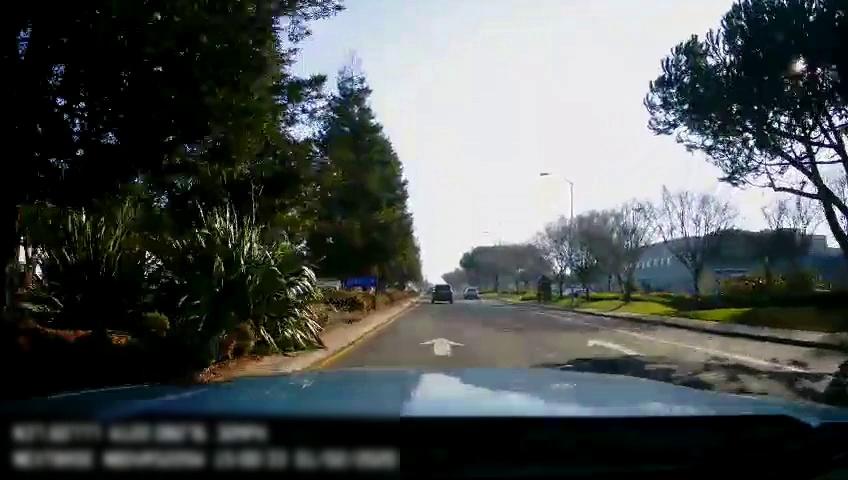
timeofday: Day
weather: Sunny
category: Drivable Space
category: Vehicles | SUV
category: Vehicles | SUV
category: Lanes | Alternate Lane
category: Lanes | Alternate Lane